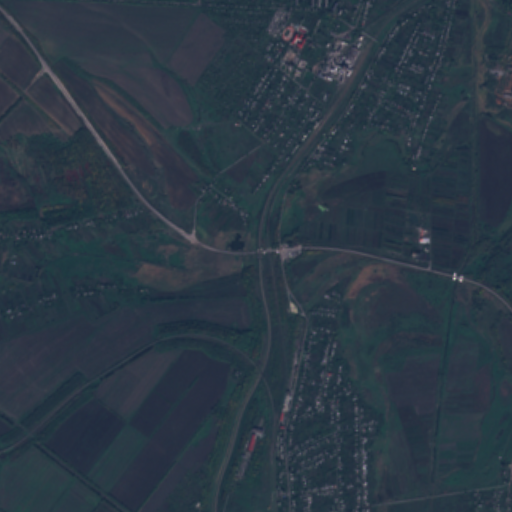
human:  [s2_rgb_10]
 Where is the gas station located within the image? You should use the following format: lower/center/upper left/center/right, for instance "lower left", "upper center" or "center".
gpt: The gas station is located in the center of the image.
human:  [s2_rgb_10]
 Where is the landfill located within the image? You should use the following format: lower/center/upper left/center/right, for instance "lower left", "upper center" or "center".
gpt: The landfill is located in the upper center of the image.
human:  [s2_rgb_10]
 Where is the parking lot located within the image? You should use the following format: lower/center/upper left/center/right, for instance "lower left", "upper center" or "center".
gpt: The parking lot is located in the center right of the image.
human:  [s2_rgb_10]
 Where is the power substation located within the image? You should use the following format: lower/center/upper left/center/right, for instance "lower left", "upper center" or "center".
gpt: The power substation is located in the upper center of the image.
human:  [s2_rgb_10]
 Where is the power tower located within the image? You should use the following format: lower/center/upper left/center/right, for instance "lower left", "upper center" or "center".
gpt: The power tower is located in the upper center of the image.
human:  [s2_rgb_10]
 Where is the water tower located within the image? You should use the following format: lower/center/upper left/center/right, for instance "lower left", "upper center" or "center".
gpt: The water tower is located in the lower center of the image.
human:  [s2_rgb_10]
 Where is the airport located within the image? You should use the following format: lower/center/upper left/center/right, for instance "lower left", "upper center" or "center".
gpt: There is no airport in the image.